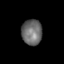
Tissue: skin
Cell type: Epithelial cells
Senescence score: 0.2832
Nuclear area (px): 513
Mean DAPI intensity: 106.869